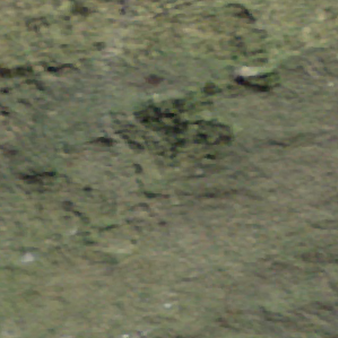
Label: other